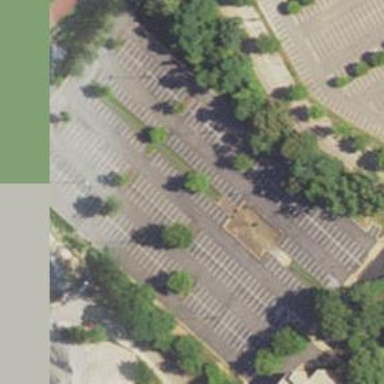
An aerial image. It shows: Parking area with surface.